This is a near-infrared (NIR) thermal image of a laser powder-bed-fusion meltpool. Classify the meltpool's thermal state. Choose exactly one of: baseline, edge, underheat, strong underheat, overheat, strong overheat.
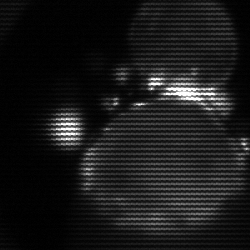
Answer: edge